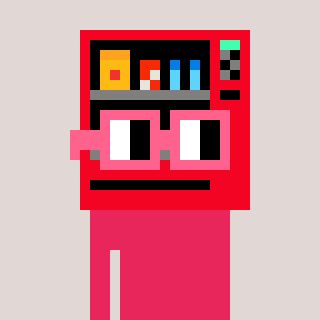
a pixel art character with square pink glasses, a vending machine-shaped head and a redpinkish-colored body on a warm background